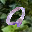
Label: 9